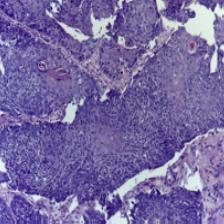
Diagnosis: OSCC